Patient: sex M, age 61
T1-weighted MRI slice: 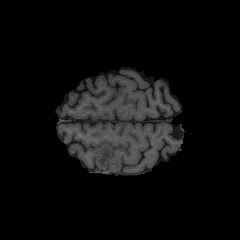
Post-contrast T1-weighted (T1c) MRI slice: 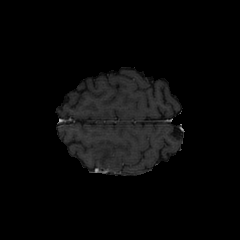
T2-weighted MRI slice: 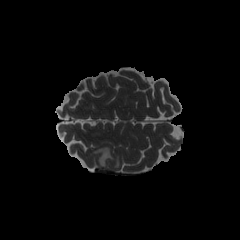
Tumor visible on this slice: yes
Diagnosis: Glioblastoma, IDH-wildtype
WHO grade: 4